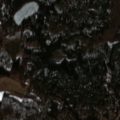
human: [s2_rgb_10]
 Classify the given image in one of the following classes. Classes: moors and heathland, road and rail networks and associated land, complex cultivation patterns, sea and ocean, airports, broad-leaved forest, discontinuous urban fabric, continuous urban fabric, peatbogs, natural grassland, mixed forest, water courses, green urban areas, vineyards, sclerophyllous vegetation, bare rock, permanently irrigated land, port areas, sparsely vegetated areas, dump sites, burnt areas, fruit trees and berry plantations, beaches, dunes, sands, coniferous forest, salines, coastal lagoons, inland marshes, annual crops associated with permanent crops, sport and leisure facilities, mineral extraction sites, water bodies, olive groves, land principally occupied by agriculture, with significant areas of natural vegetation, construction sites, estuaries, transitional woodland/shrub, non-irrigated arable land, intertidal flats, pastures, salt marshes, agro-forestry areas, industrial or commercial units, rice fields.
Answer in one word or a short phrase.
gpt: discontinuous urban fabric, coniferous forest, mixed forest, transitional woodland/shrub